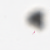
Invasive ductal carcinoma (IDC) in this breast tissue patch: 0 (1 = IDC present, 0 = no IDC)